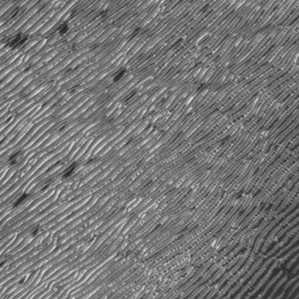
Label: frost